Question: '''
alert(name);
'''

The output should be
The 2nd ' is to far away from the end of the text.
This is my code:
'''
var name;
var namehelp;
// For individually tab
function refresher() {
var url = 'output.php?string=' + choice[0].innerText;
var split = url.split("[new]");
var series = "[" ;
for (var i = 1; i < split.length; i++)
{
namehelp = split[i];
var splithelp = namehelp.split(")");
namehelp = splithelp[1];
alert(namehelp);
name = "'" + namehelp + "'";
alert(name);
series = series + "{ name : " + name + " , data : data[" + (i-1) + "] }," ;
}
'''
var url is like:
'''
http://172.23.133.61:60080/pages/select-multiple-start/output.php?string=[new]frequency%20(Monitor%201)pikkertonnode_1334156507[new]loadvalue%20(Monitor%201)pikkertonnode_1334156507
'''
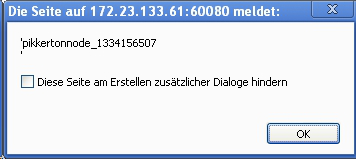
Answer: May be your variable contains unwanted spaces.Use the following to remove the spaces
'''
alert(name.replace(/\s/g, ""));
'''